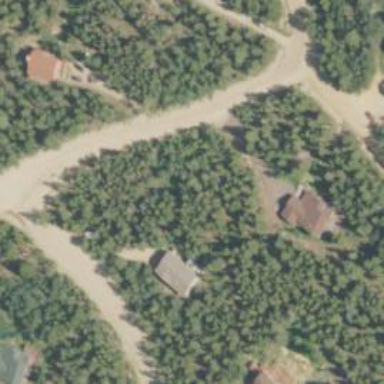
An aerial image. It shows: Driveway.